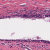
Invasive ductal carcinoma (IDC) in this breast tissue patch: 1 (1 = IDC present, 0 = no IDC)